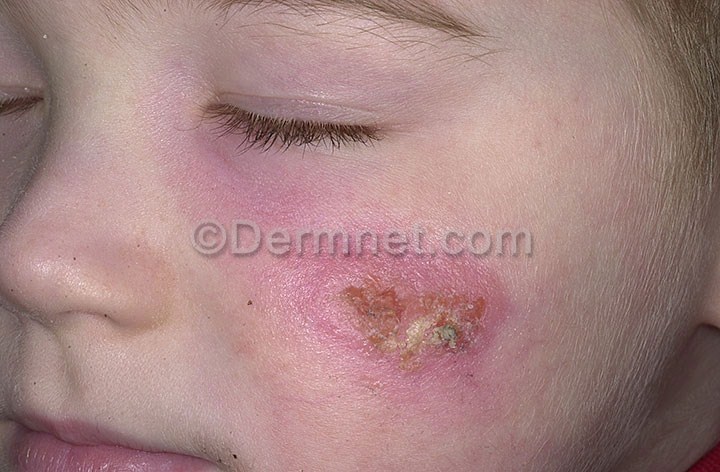
Disease: Warts Molluscum and other Viral Infections